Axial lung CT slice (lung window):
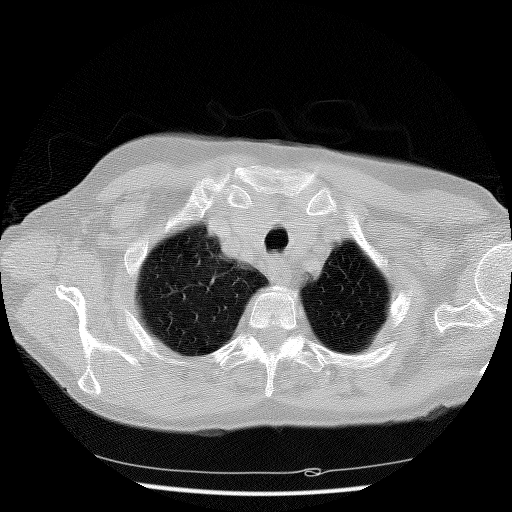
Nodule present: no